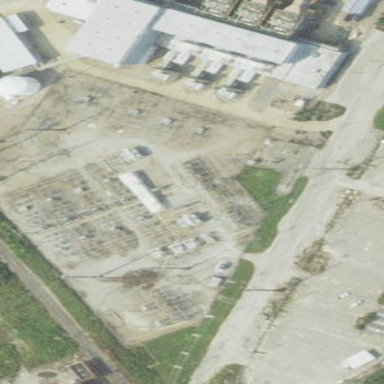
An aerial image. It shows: Transmission substation.